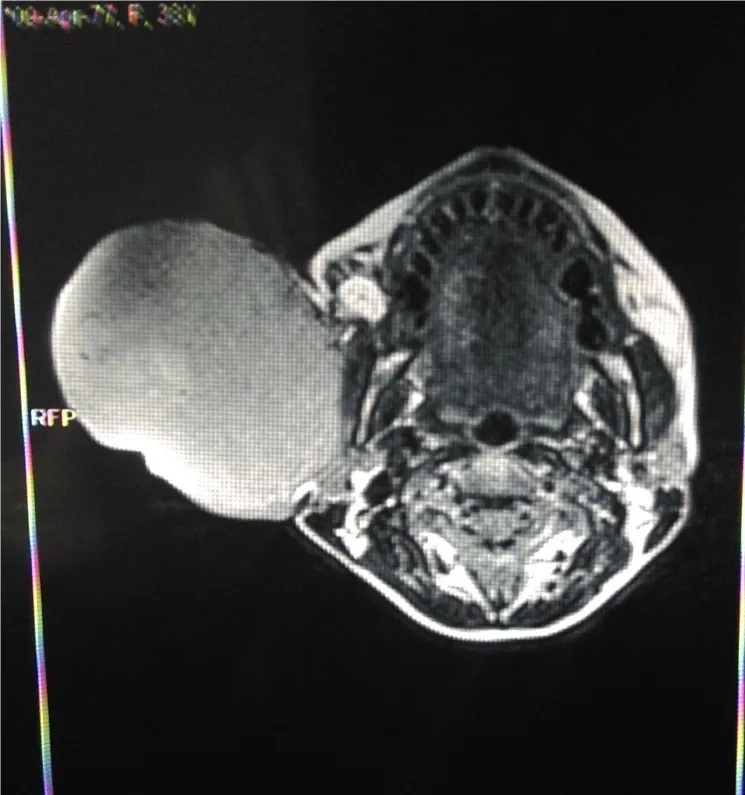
MRI scans showing a right parotid mass.
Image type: radiology (mri)